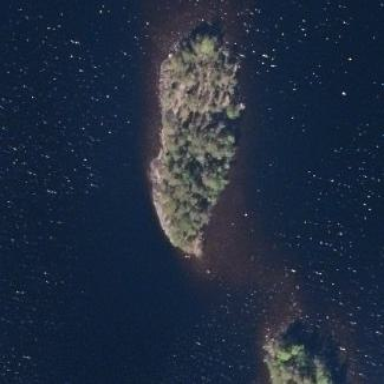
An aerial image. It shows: Islet.